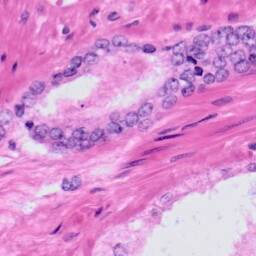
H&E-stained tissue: Prostate